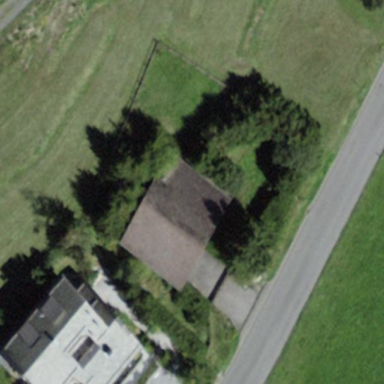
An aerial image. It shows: Building with gabled roof oriented across.